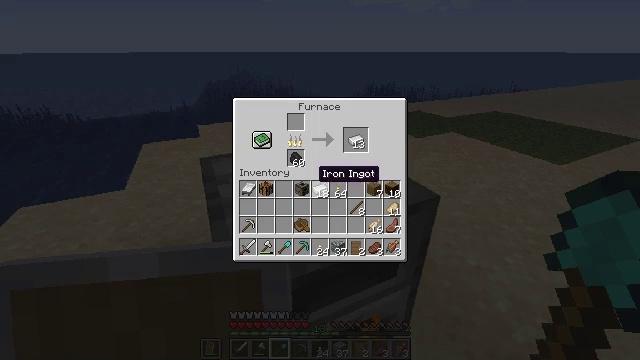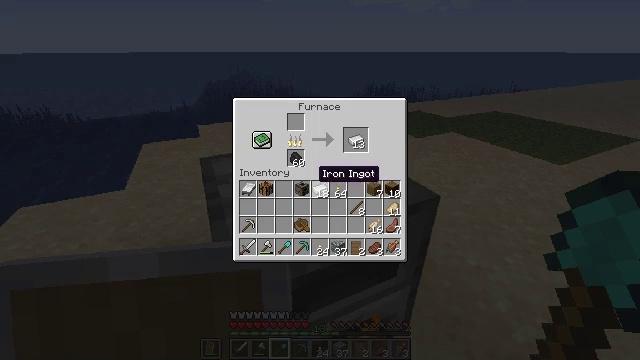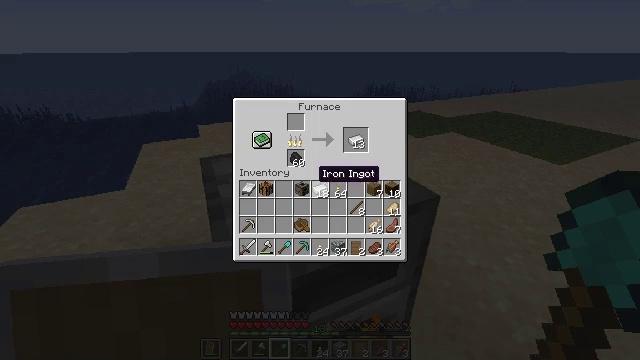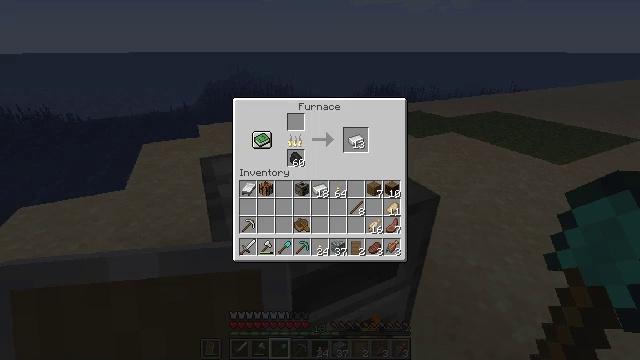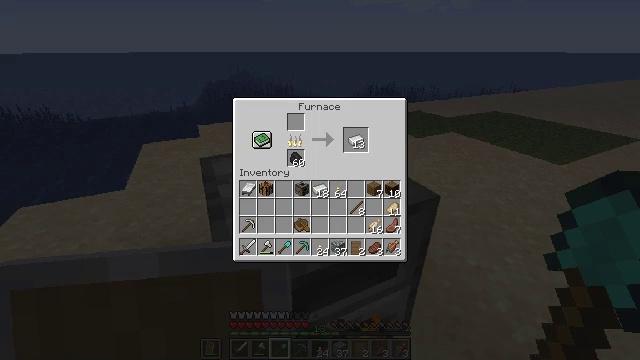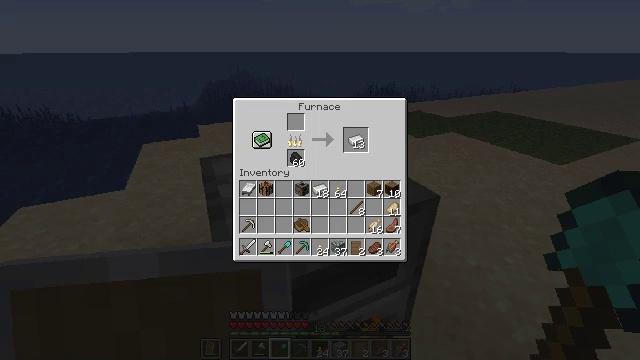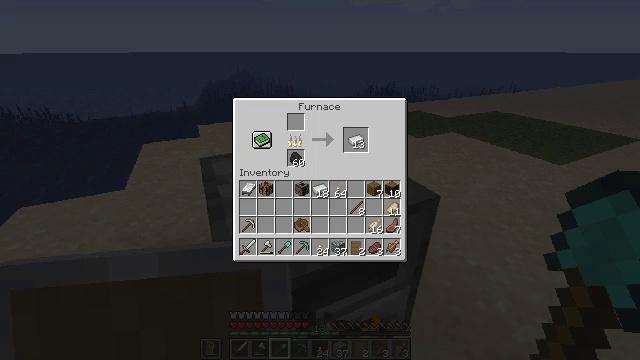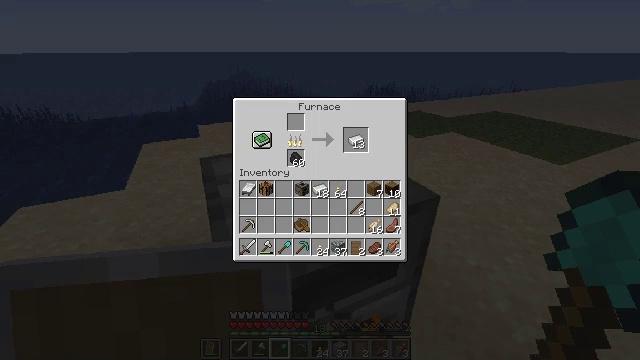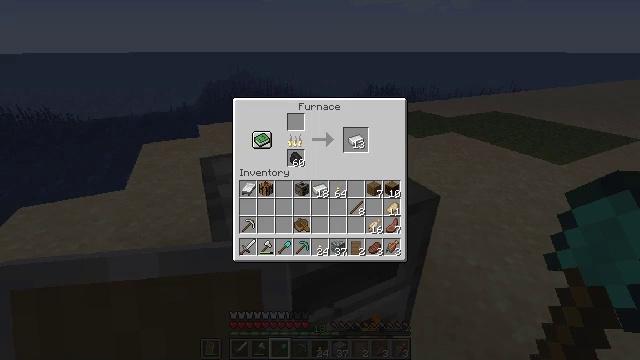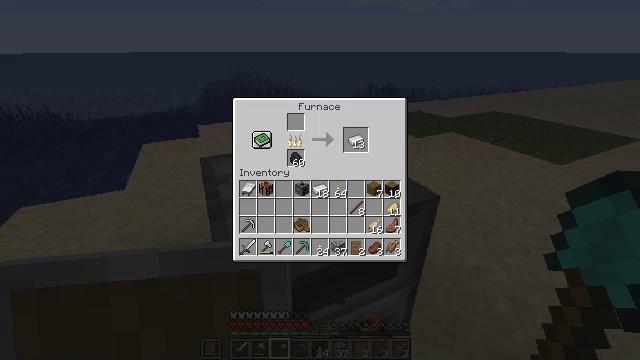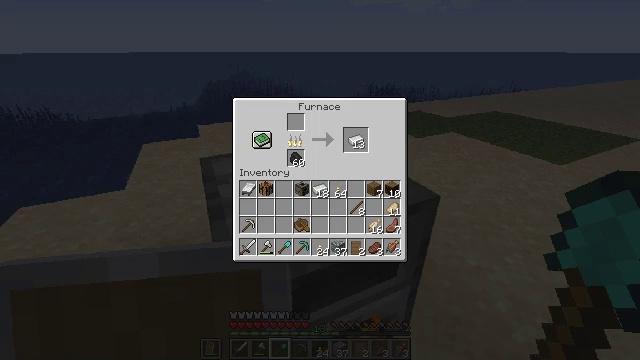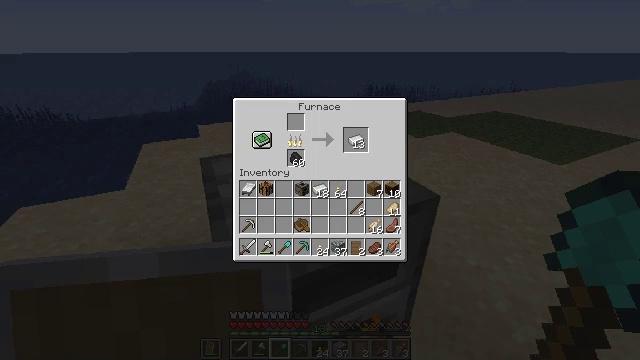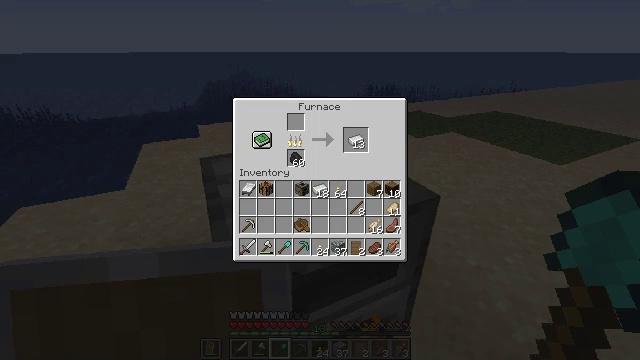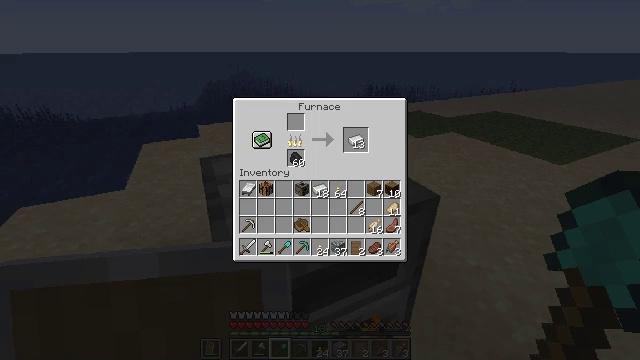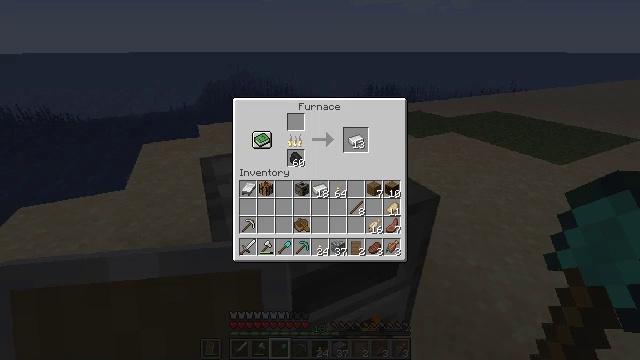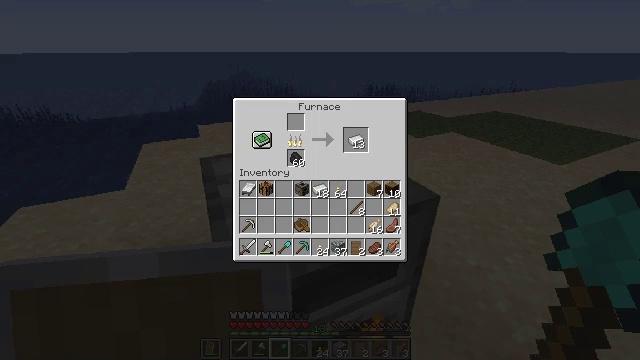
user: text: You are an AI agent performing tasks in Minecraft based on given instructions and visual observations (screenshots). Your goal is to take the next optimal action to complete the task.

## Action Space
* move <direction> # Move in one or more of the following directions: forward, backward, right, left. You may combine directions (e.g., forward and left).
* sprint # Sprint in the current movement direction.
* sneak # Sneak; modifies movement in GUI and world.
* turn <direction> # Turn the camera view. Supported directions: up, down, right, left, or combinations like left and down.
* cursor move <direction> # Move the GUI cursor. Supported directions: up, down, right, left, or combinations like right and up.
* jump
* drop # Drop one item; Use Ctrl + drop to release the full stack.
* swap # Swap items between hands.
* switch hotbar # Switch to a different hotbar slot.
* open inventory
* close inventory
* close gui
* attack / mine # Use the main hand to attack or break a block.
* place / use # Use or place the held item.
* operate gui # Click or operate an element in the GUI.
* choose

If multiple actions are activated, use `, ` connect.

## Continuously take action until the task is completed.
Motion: motion action
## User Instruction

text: Craft an iron ingot by smelting iron ore.
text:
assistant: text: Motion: no_op
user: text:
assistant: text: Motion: no_op
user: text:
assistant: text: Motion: cursor move right and up
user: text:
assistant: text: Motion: sneak, cursor move right
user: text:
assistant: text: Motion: sneak, cursor move right
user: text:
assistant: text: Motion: sneak
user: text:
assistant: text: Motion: sneak
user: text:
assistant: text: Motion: sneak
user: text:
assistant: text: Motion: sneak
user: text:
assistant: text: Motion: sneak
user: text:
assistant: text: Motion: sneak, cursor move up
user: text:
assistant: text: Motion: sneak
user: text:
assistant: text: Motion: sneak
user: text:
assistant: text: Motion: sneak
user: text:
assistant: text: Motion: sneak
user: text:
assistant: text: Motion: sneak
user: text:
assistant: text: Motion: sneak
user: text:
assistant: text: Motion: sneak
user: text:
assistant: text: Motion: sneak
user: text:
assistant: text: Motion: sneak
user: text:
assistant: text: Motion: sneak
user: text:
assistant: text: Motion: sneak
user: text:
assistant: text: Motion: sneak
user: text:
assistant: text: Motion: sneak, operate gui
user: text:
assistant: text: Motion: sneak, operate gui
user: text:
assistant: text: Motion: sneak, operate gui
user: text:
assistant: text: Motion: sneak, operate gui
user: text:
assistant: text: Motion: sneak
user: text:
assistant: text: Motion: sneak